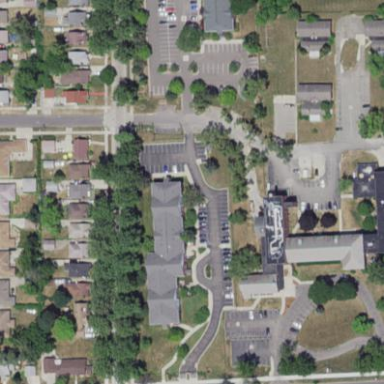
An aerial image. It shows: Nursing home building.